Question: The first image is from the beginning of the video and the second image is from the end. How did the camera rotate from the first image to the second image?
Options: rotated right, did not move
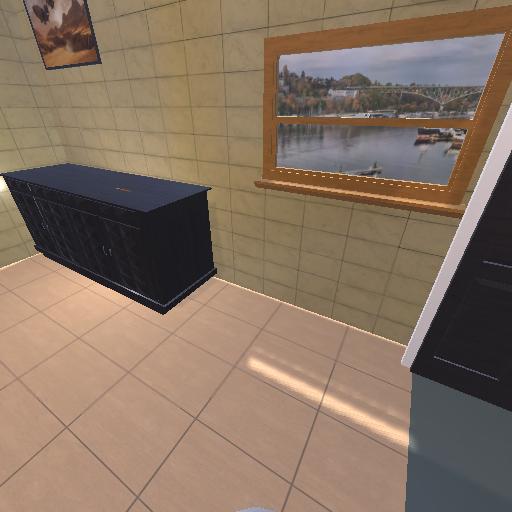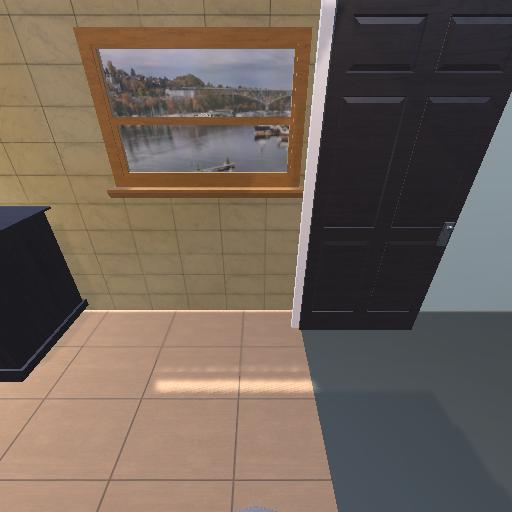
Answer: rotated right